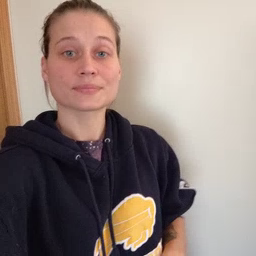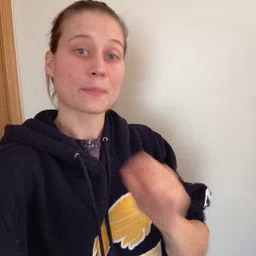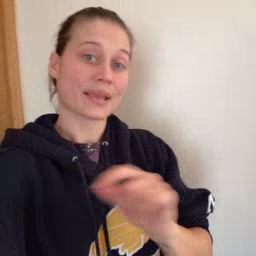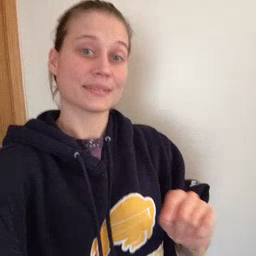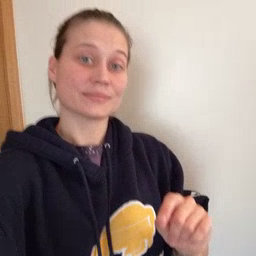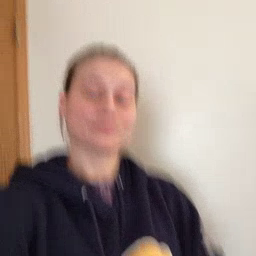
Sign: pen